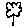
Label: flower